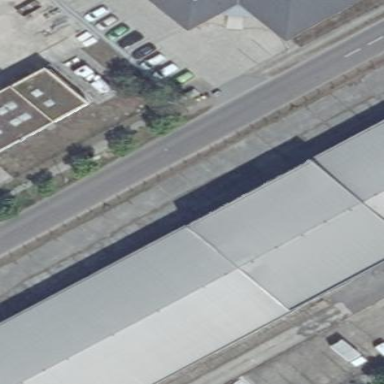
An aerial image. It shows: Commercial building.